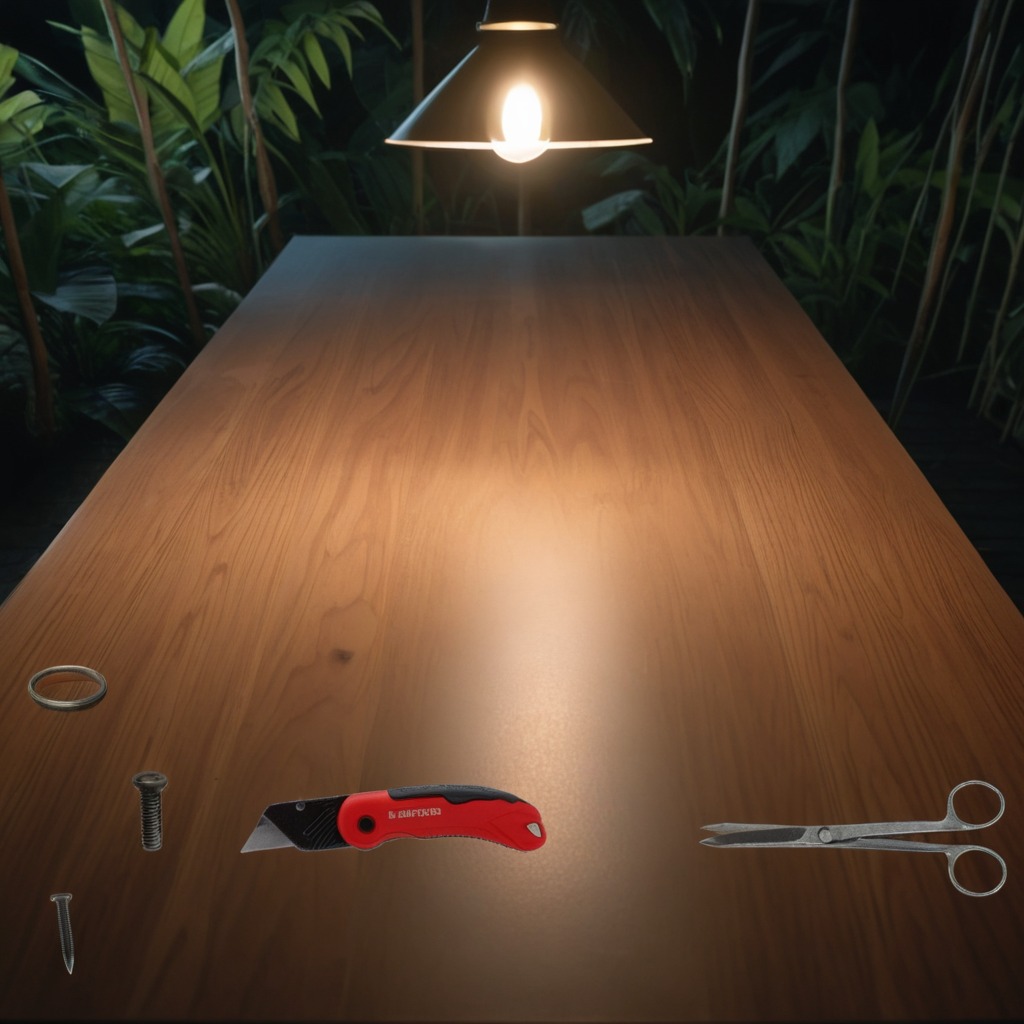
A rubber Oring, a utility knife, a metal machine screw, an iron nail, and a pair of scissors are lying on a wooden table inside a jungle field workshop tent at night.